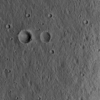
Label: not_dusty